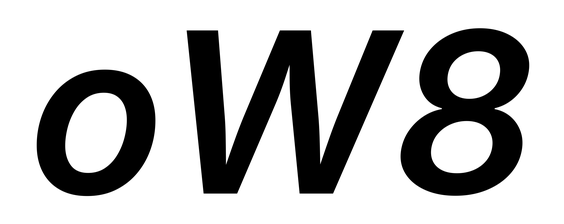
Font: Inter-Italic_SemiBold_Italic